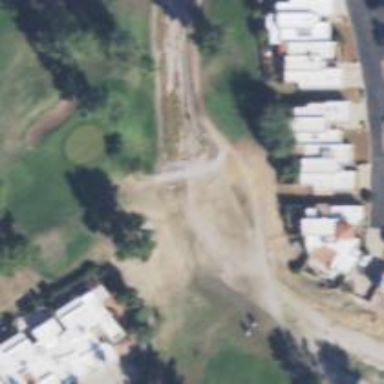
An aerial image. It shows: Pathway for golfing.